Question: I'm trying to add some JavaScript functionality to a collection of checkboxes in a node edit form as illustrated below:

When each box is checked/unchecked, I want my AJAX code to respond. My attempt to attach some AJAX functionality to the checkboxes seem to work as the image shows but there are two problems:
1. I get the following error Uncaught TypeError: Cannot read property 'apply' of undefined --- ajax.js
2. If I uncheck the same box and re-checked, my AJAX code does not respond (I concede that could be because of the above error)
The code below is my module code where I'm adding the sponsors.js code is loaded:
'''
function content_event_form_alter(&$form, &$form_state, $form_id){
if($form_id == 'SPECIFIC-FORM-ID'){
drupal_add_js( drupal_get_path('module', 'content_event') . '/js/sponsors.js', array('type'=>'file', 'scope'=>'header', 'group'=>'JS_THEME') );
drupal_add_js(array('content_event' => $form['field_exhibitor'][$form['field_sponsors']['#language']]['#default_value']), 'setting');
/******************************/
$form['field_exhibitor'][$form['#node']->language]['#ajax'] = array(
'callback' => 'my_js',
);
}
}
function my_js(){
$commands[] = ajax_command_invoke('fieldset#node_event_major__form_group_sponsors div.form-type-checkbox', 'test');// . $element['country']['#id'], 'focus');
return array('#type' => 'ajax', '#commands' => $commands);
}
'''
The function is my ajax call-back function from which I'm attempting to call the function in my js code.
And here is my JavaScript code:
'''
(function ($) {
Drupal.behaviors.contentevent = {
attach: function (context) {
//DEFAULT - hide all sponsor checkboxes
$('fieldset#node_event_major__form_group_sponsors div.form-type-checkbox').hide();
$items = Drupal.settings['content_event'];
$($items).each(
function($item){
Drupal.behaviors.showSponsor($item);
}
); //end each
Drupal.behaviors.test = function() {
console.log('Testing ... Testing!!!');
};
}
};
Drupal.behaviors.showSponsor = function($index) {
console.log('Test function responding: ' + $index);
$('fieldset#node_event_major__form_group_sponsors div.form-type-checkbox input[value=' + Drupal.settings['content_event'][$index] +']').parent().show();
};
})(jQuery);
'''
Not sure what I'm doing wrong here.
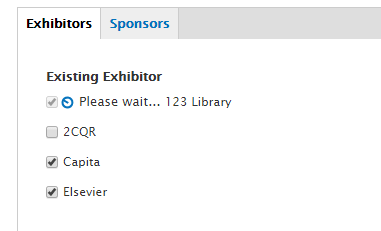
Answer: I think the issue is the 'ajax_command_invoke' function which results in this:
'$('fieldset#node_event_major__form_group_sponsors div.form-type-checkbox').test();'
Your 'test' function must be outside the "Drupal.behaviors" scope or try to change the second parameter to 'ajax_command_invoke' to "Drupal.behaviors.test" if you want to continue this way (didn't tested).
I suggest choosing the first method.